Question: I know html and css very well , i'm looking for something like this with css not with images ?

is there any trick that can do this with Css ?
'''
<div id="zone-user-wrapper" class="zone-wrapper"></div>
'''
'''
.zone-wrapper{
background: none repeat scroll 0 0 #01b888;
height:150px;
}
'''
i made a <URL>
Thx
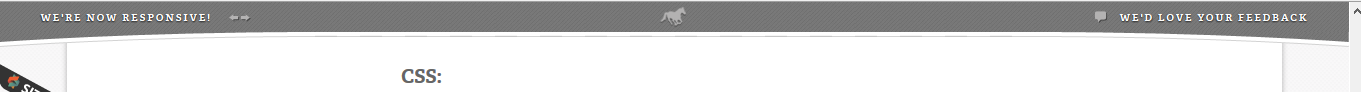
Answer: You can try something like this:
## Fiddle
### HTML:
'''
<div class="zone-wrapper"></div>
<div id="shape"></div>
'''
### CSS:
'''
.zone-wrapper{
background: none repeat scroll 0 0 #01b888;
height:150px;
}
#shape {
height: 20px;
background-color: white;
border-top-left-radius: 5000px 300px;
border-top-right-radius: 5000px 300px;
top: -20px;
position: relative;
}
'''
## <------------------------------------------------------------ Edit ------------------------------------------------------------->
Replicating the one on this <URL> as you requested.
Here, I've added the 'border-top-left-radius: 4000px 150px' and 'border-top-right-radius: 4000px 150px;' to '.content' and '.seperator'. Then, gave appropriate z-index to all elements. '.content' has the highest 'z-index' value, '.zone-wrapper' has the lowest 'z-index' value and '.seperator' is in the middle.
## <--------------------[ Fiddle | Full Screen Demo | With the Image from your website ]-------------------->
### HTML:
'''
<div class="zone-wrapper"></div>
<div class="seperator"></div>
<div class="content"></div>
'''
### CSS:
'''
body {
margin: 0 0;
}
.zone-wrapper{
background: url(http://s25.postimg.org/4lur4kk23/pattern.png) repeat scroll 0 0 #01b888;
height:180px;
z-index: 0;
}
.seperator {
height: 50px;
background-color: #00533D;
border-top-left-radius: 4000px 150px;
border-top-right-radius: 4000px 150px;
top: -47px;
width: 100%;
position: relative;
z-index: 1;
}
.content {
top: -90px;
position: relative;
height: 800px;
background-color: #93fbdf;
border-top-left-radius: 4000px 150px;
border-top-right-radius: 4000px 150px;
z-index: 2;
}
'''